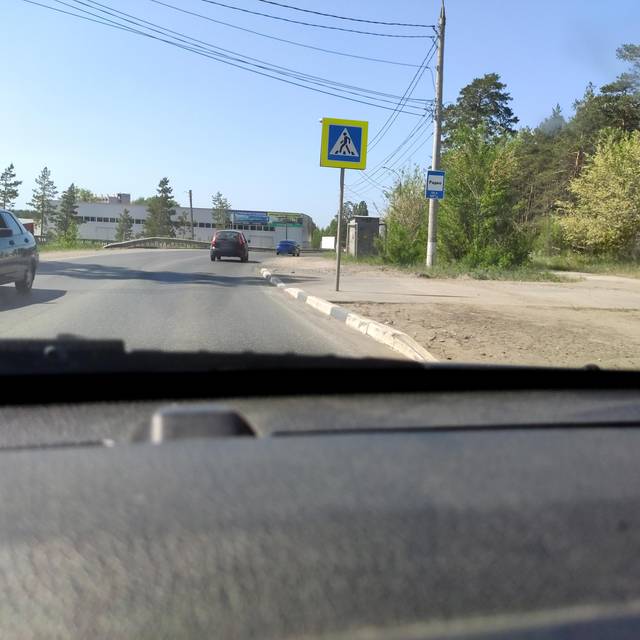
Region: Russia
Coordinates: 53.476, 49.327